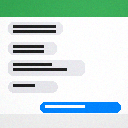
Screen state: on